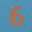
Label: 6